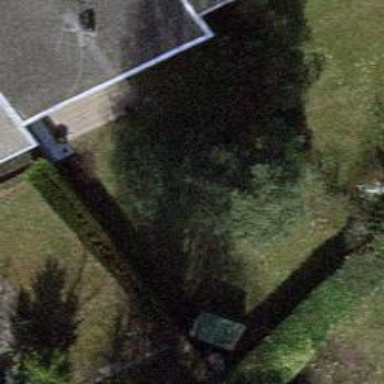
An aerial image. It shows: Garden enclosed by fence.